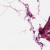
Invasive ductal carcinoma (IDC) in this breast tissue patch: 0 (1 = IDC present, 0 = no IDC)